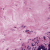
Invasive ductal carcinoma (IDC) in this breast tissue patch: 0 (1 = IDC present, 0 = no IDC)